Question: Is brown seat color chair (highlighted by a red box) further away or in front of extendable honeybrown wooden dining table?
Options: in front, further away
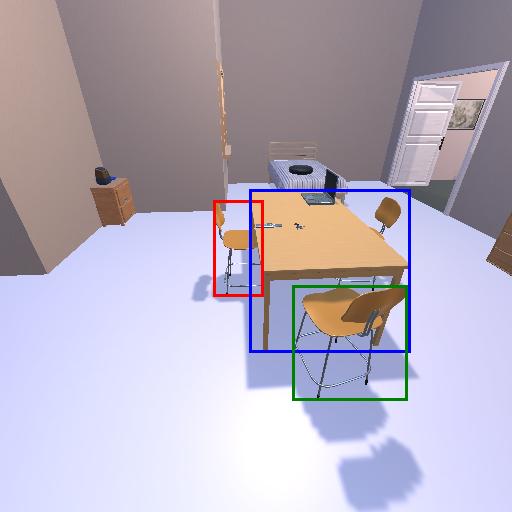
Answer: in front